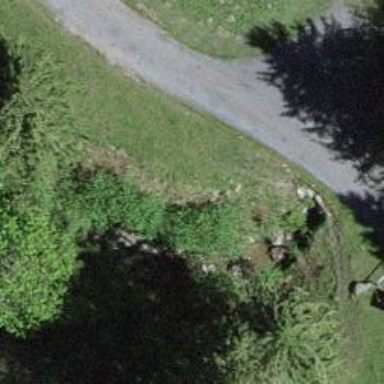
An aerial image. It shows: Culvert tunnel.